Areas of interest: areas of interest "Industrial"
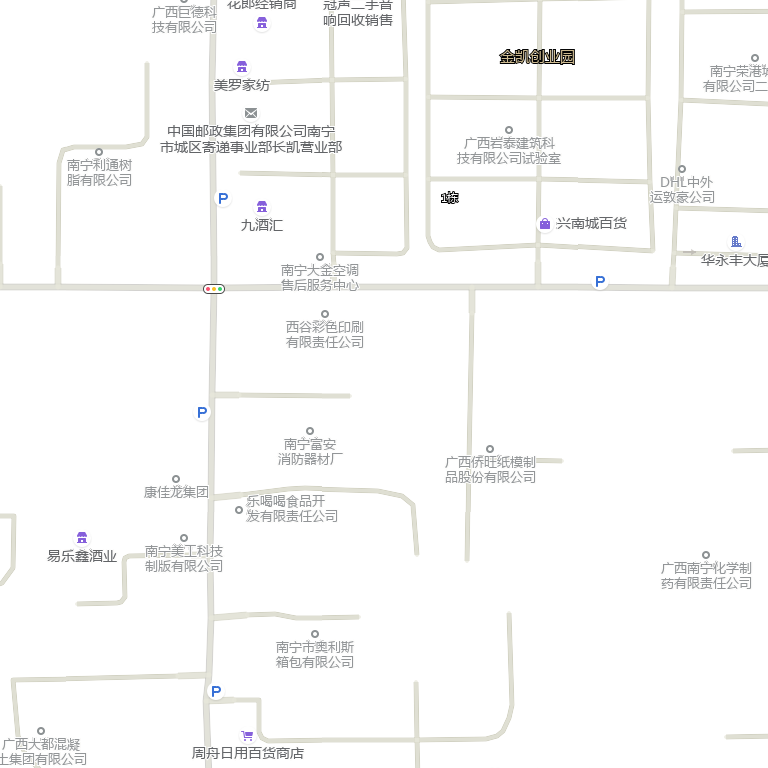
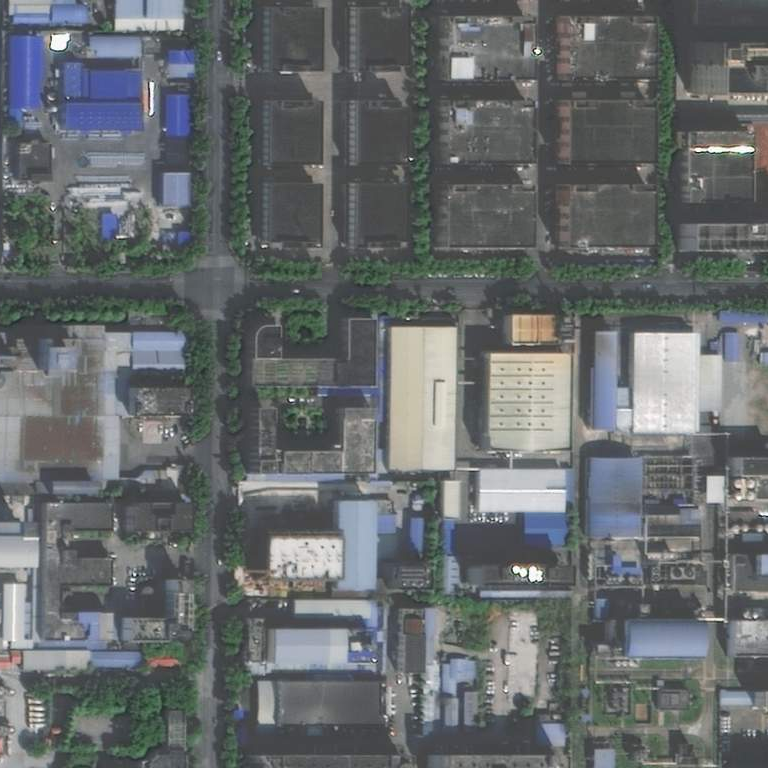